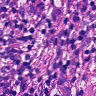
Metastatic tissue present: yes